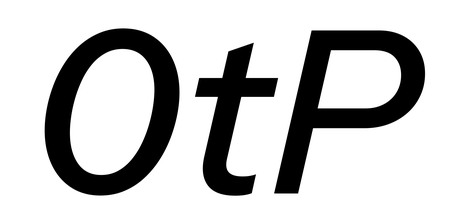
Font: InstrumentSans-Italic_Medium_Italic